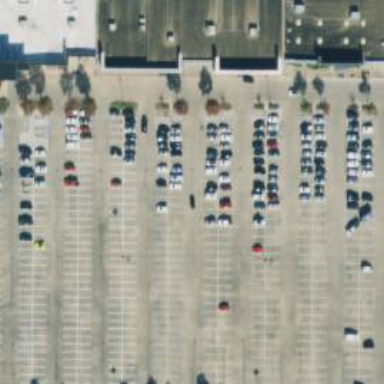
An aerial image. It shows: Parking space.